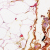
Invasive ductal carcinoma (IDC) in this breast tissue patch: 0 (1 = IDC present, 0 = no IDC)